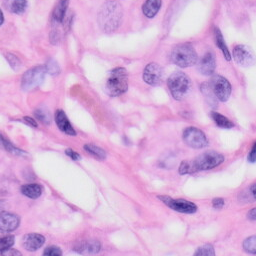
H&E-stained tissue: Skin